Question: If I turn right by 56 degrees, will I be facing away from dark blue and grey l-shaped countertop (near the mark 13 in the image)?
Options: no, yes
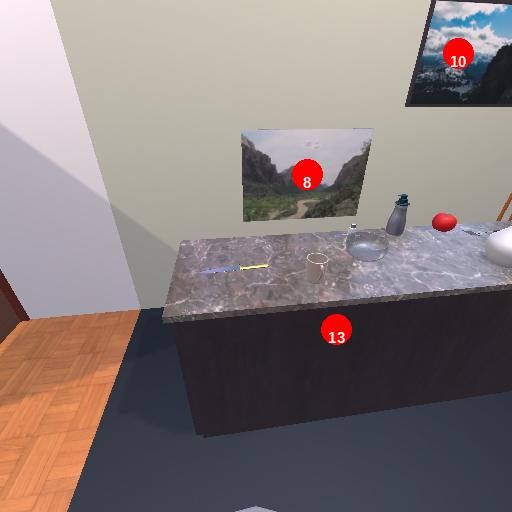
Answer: no